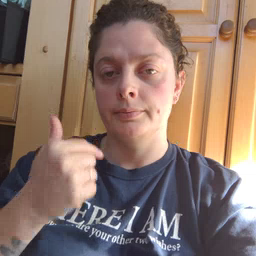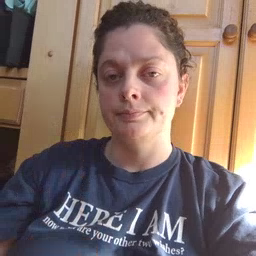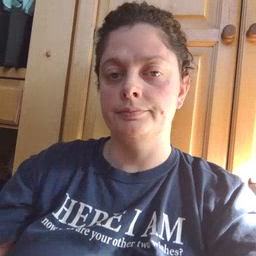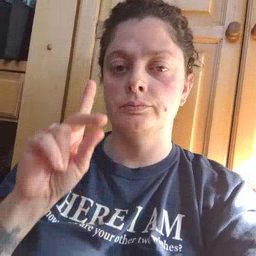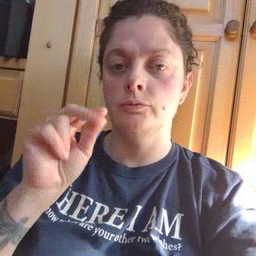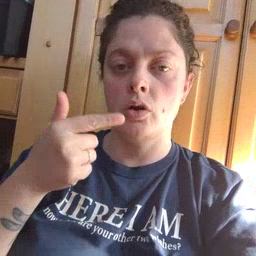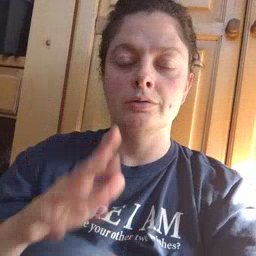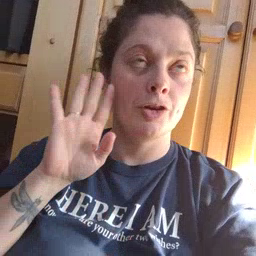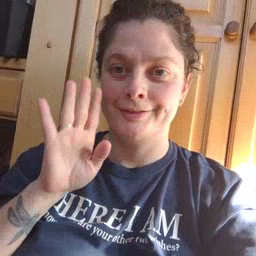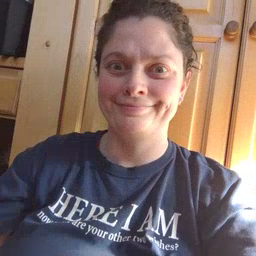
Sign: dog